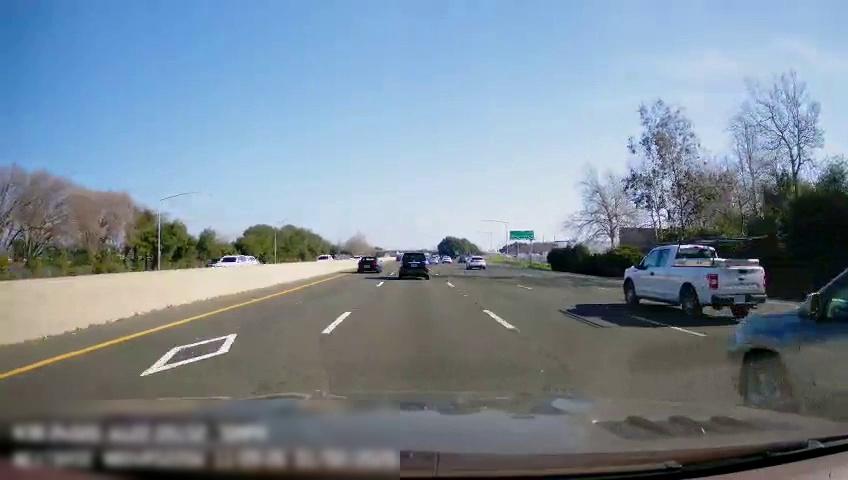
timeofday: Day
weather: Sunny
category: Drivable Space
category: Vehicles | Truck
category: Vehicles | Car
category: Vehicles | SUV
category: Vehicles | SUV
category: Vehicles | Car
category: Vehicles | SUV
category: Vehicles | Car
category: Vehicles | Car
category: Vehicles | Car
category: Vehicles | Car
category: Vehicles | Car
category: Lanes | Alternate Lane
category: Lanes | Current Lane
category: Lanes | Current Lane
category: Lanes | Alternate Lane
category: Lanes | Alternate Lane
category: Traffic | Signs